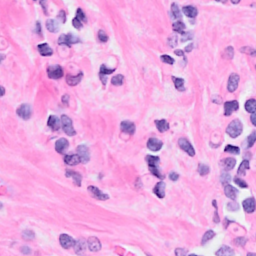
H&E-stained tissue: Breast